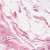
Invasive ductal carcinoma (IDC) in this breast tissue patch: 0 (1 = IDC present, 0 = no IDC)